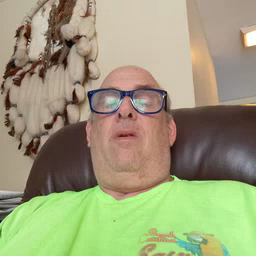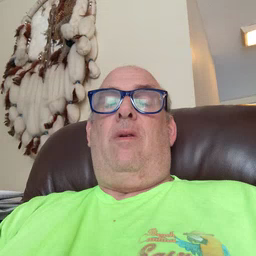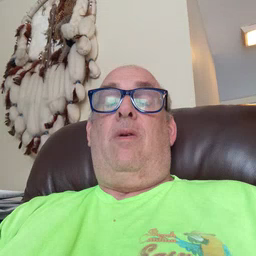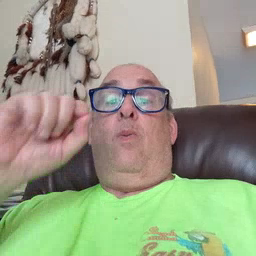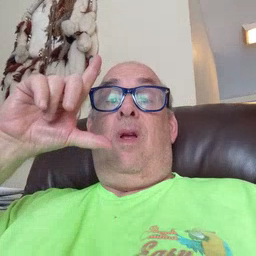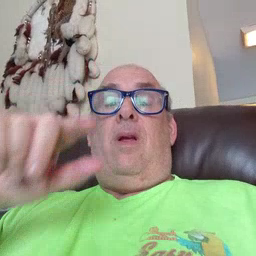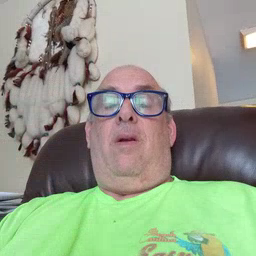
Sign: wake